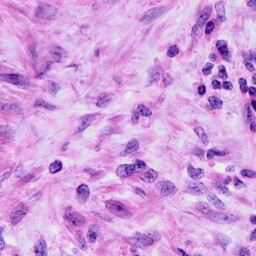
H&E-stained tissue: Cervix